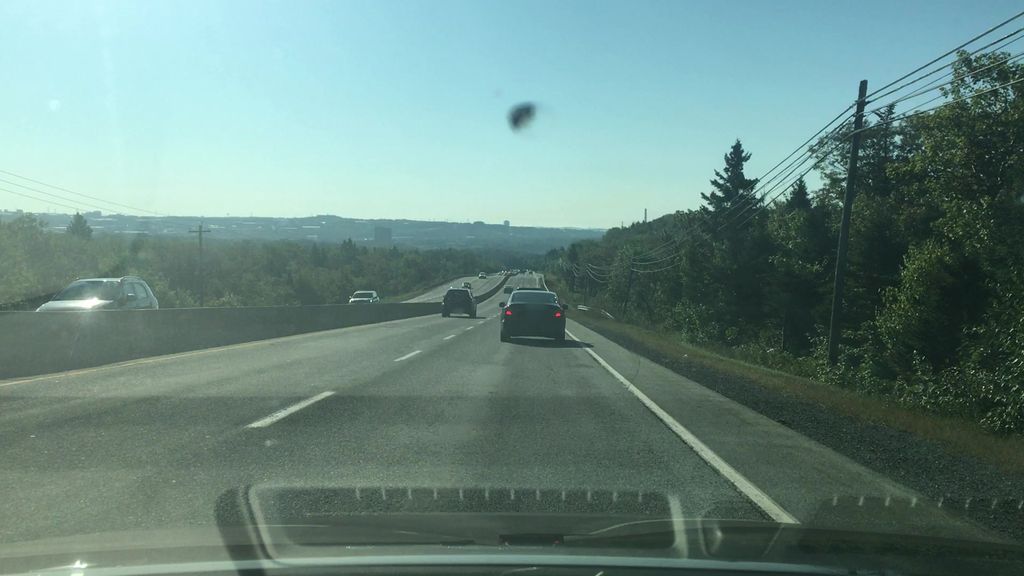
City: halifax